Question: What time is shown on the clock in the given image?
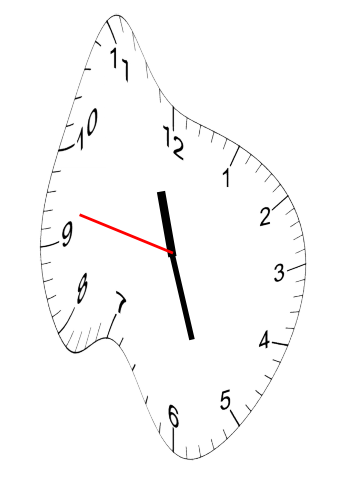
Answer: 11:26:47